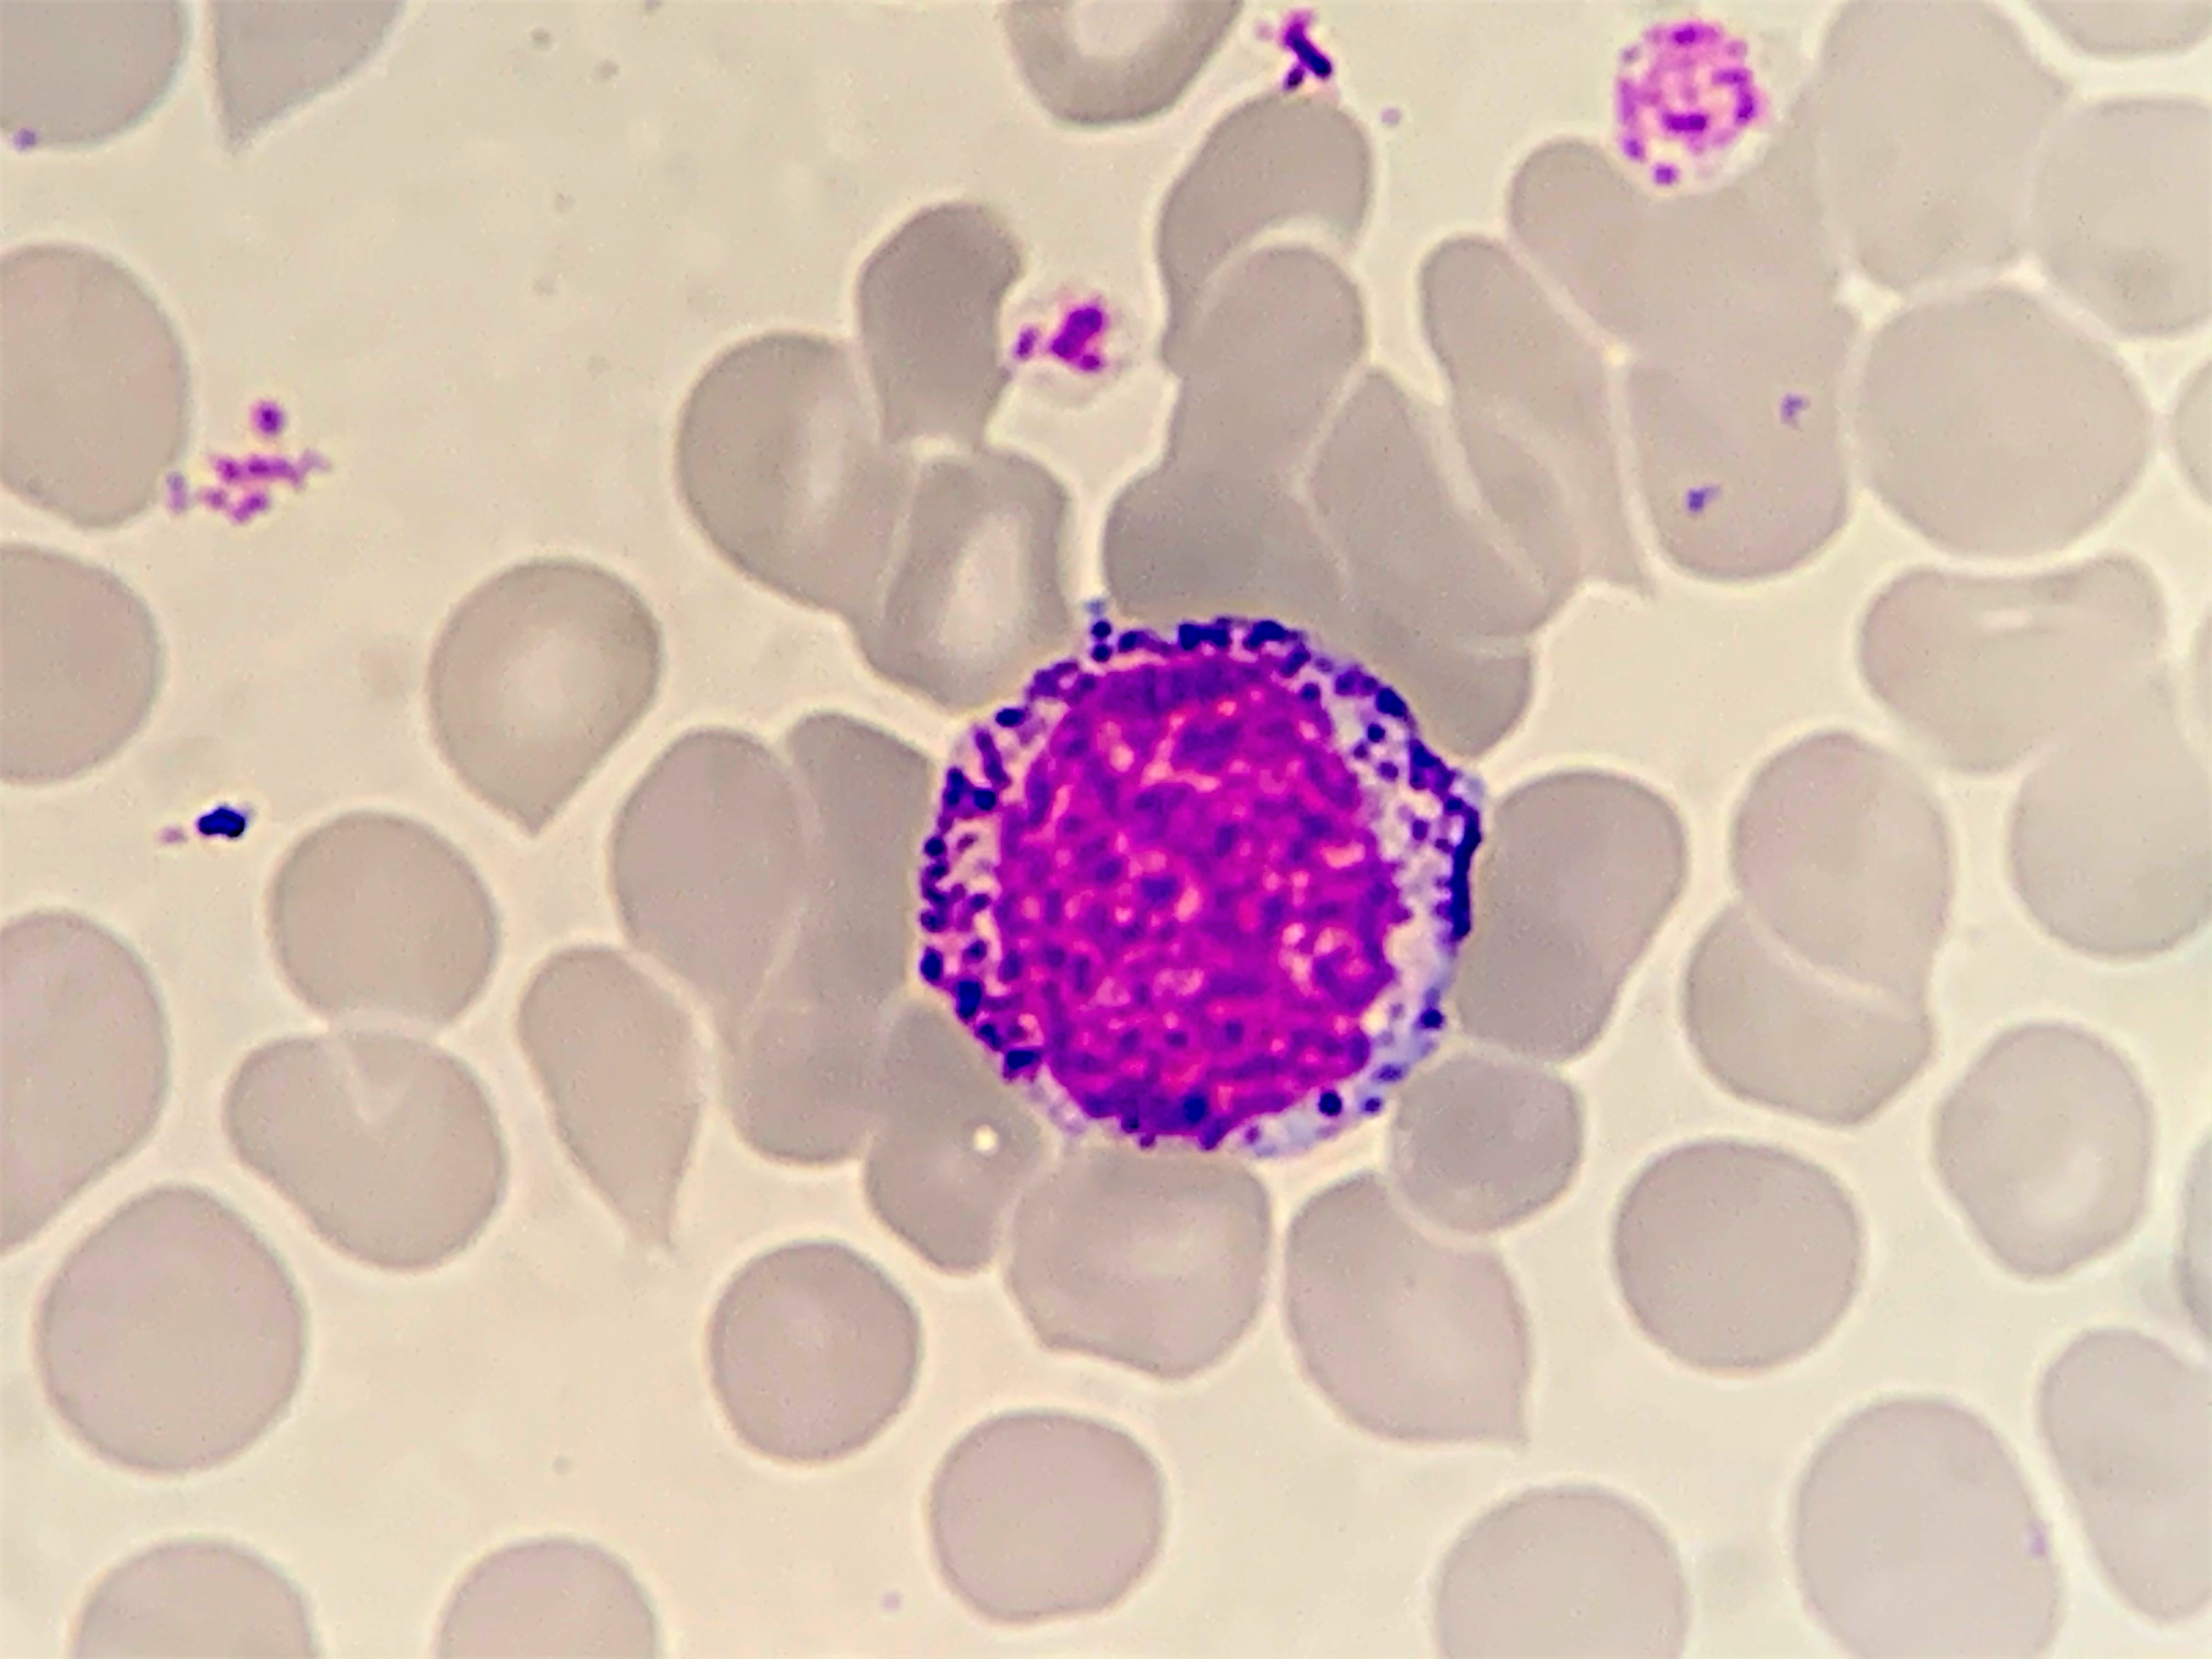
Cell type: PROMYELOCYTES